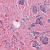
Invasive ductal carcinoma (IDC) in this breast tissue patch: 1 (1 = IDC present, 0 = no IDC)